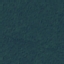
Land use / land cover class: Forest